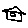
Label: house